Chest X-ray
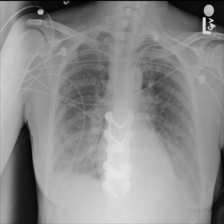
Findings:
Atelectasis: negative
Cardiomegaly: negative
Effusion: negative
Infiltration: negative
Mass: negative
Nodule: negative
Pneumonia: negative
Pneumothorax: negative
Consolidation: negative
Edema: negative
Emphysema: negative
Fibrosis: negative
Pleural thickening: negative
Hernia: negative